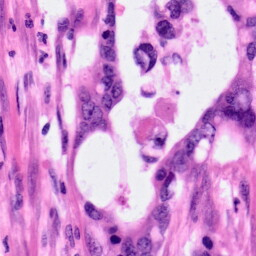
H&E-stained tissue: Pancreatic